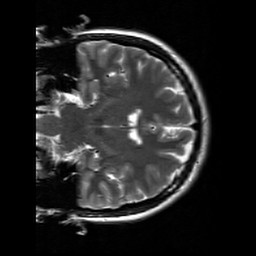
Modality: T2w
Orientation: coronal
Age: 23
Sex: female
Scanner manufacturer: siemens
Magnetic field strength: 3 T
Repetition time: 7 s
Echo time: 0.09 s